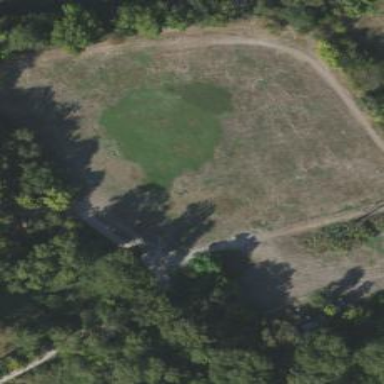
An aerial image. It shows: Grassy plot in green zone.